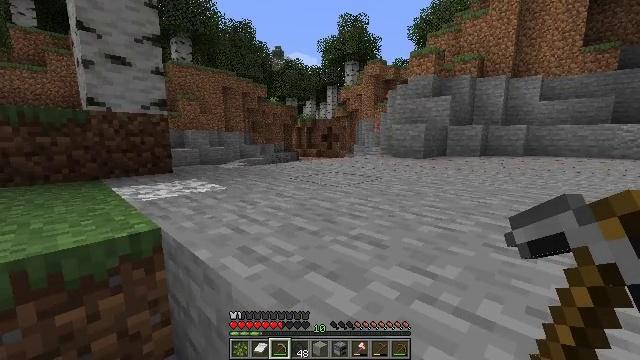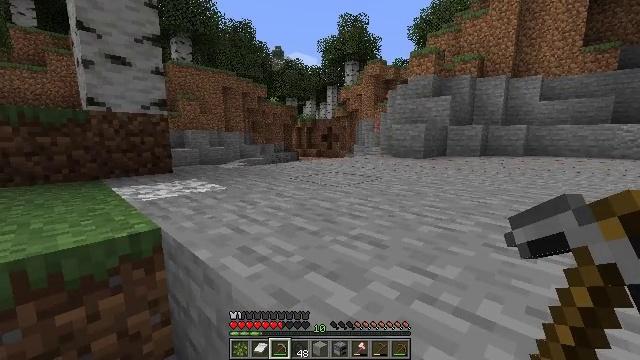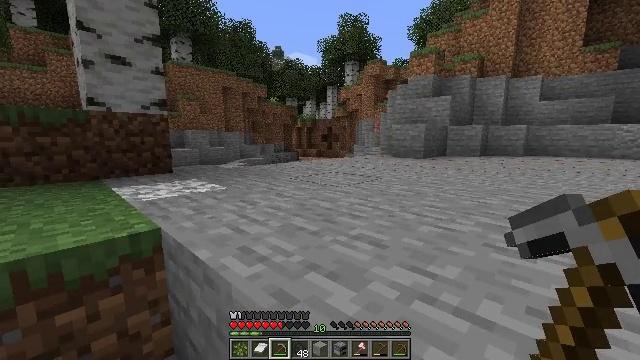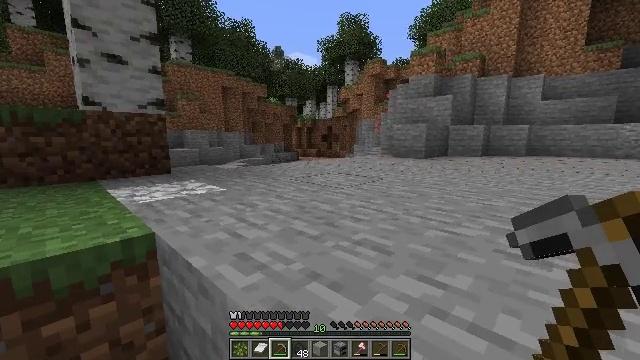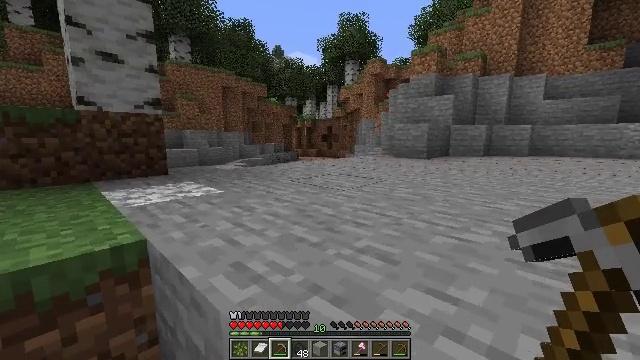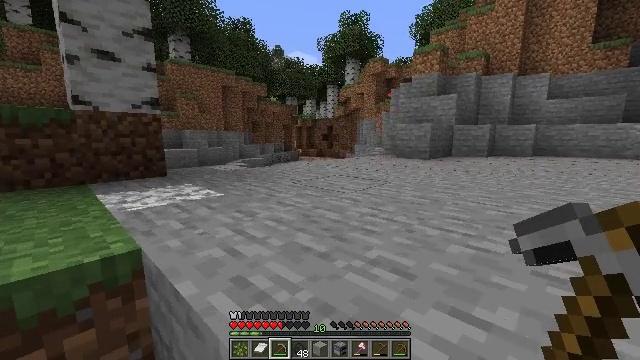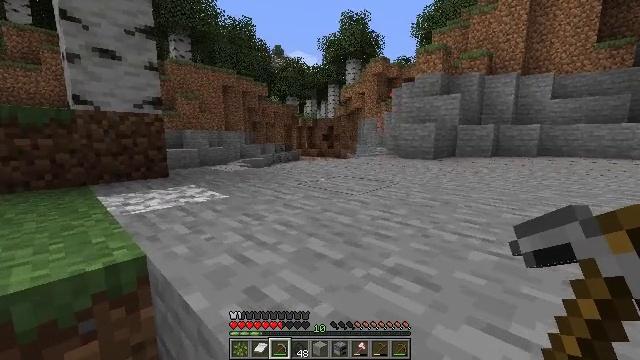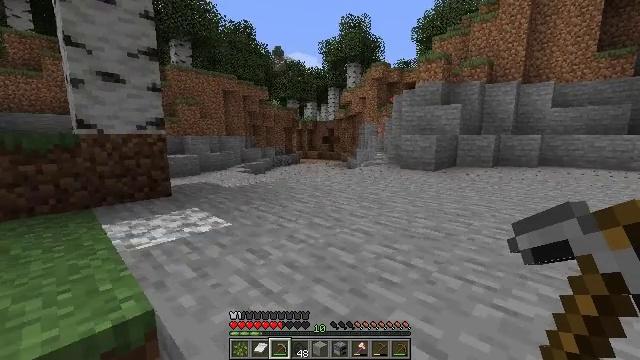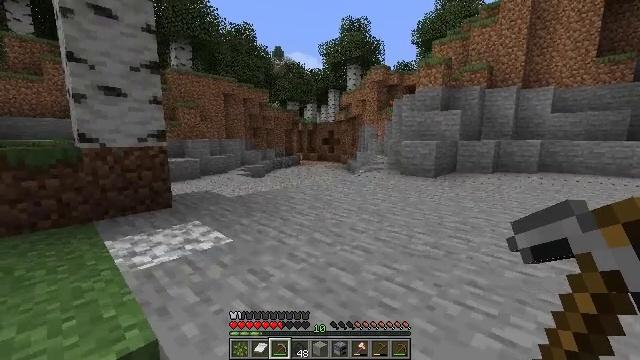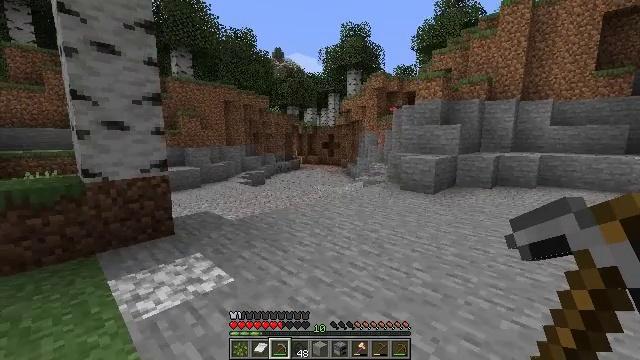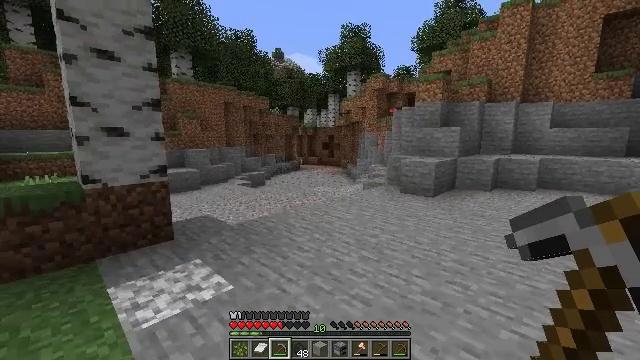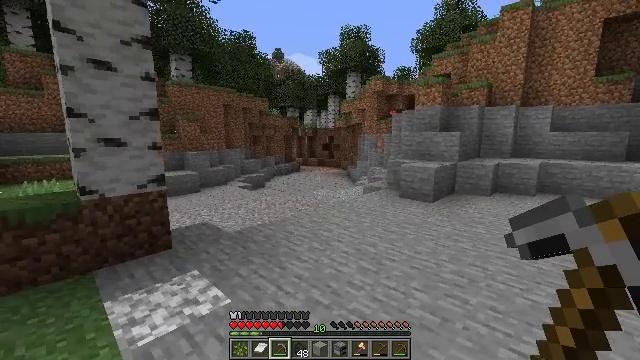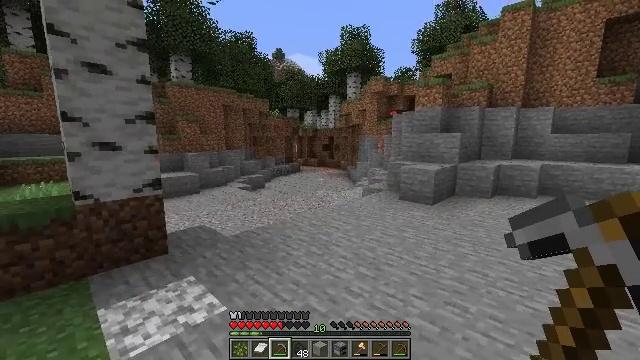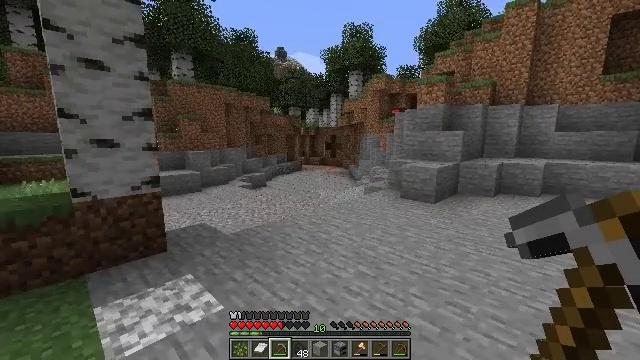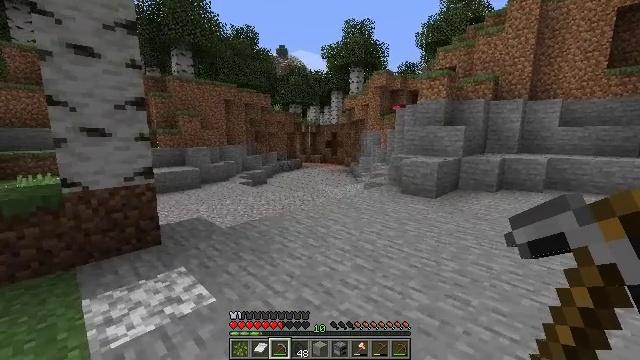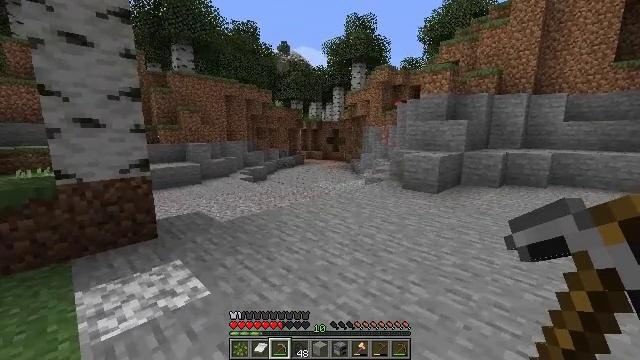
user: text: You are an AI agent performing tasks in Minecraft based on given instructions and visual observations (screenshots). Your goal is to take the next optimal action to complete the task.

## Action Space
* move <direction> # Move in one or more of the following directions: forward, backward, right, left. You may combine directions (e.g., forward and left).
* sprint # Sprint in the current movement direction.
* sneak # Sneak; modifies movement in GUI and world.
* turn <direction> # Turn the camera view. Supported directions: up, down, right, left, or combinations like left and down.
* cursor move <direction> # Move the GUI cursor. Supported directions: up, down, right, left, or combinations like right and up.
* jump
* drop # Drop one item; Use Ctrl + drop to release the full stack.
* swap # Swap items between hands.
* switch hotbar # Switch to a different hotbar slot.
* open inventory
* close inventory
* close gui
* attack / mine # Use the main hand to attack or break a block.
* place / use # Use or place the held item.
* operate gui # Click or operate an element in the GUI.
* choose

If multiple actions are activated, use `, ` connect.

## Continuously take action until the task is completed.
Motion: motion action
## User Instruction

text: Put back the crafting table.
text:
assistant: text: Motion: no_op
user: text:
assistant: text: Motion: no_op
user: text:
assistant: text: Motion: move forward
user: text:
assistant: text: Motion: move forward
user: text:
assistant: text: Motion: move forward
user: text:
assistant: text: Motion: move forward and move right
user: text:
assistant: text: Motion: move forward and move right, jump
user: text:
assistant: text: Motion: move forward and move right, jump
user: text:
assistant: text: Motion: move forward and move right, jump
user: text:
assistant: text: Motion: move forward and move right, jump
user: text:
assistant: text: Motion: move forward and move right, jump
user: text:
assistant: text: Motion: move forward and move right
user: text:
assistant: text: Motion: move forward and move right
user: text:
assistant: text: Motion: move forward and move right
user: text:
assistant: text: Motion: move forward and move right
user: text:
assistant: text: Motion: move forward and move right
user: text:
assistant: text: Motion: move forward and move right, turn left
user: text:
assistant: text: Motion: move forward and move right, sprint, turn left and down
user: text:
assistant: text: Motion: move forward, sprint, turn left and down
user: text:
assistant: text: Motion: move forward, sprint, turn left and down
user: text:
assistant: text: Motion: move forward, sprint
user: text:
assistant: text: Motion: move forward, sprint
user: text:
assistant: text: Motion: move forward, sprint
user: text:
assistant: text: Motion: move forward
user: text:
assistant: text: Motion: move forward
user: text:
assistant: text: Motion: move forward, sprint
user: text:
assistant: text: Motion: move forward, sprint
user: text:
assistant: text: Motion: move forward, sprint
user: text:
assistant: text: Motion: move forward, sprint
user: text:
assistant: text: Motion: move forward